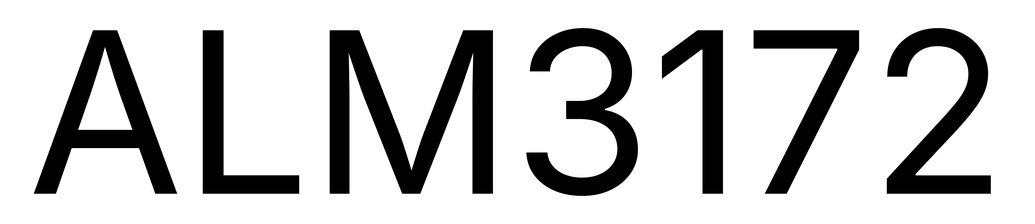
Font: Inter_Regular